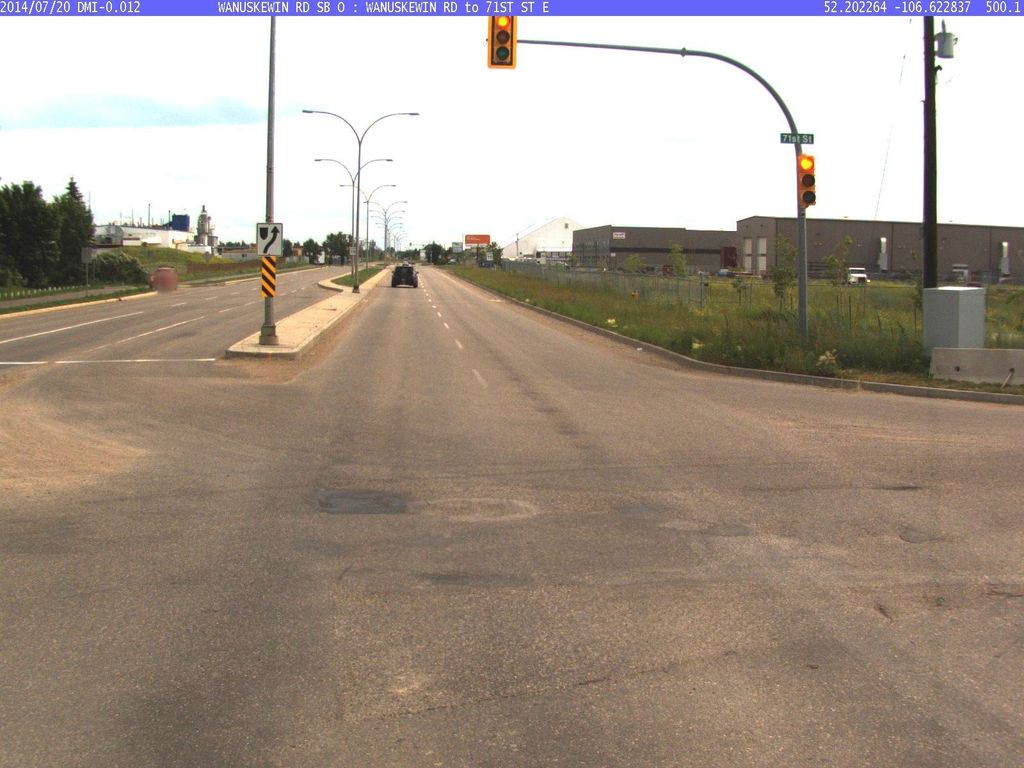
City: saskatoon